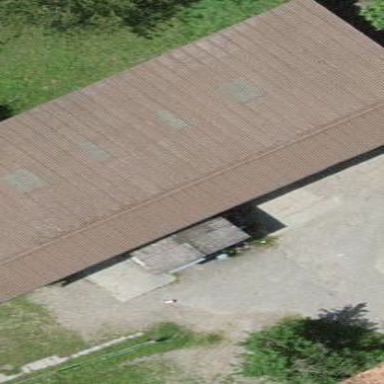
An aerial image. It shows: Group of garages.